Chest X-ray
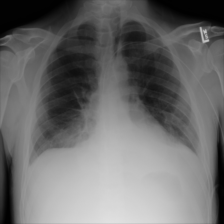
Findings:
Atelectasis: negative
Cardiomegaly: negative
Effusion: positive
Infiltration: negative
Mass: negative
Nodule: negative
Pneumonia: negative
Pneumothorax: negative
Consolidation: negative
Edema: negative
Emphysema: negative
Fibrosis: negative
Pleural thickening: negative
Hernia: negative